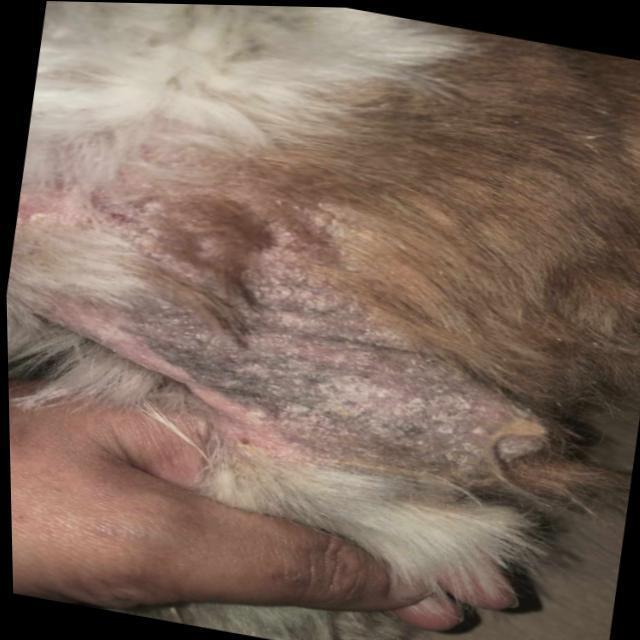
Canine demodicosis (Demodex mange) — caused by Demodex canis mites. Presents with alopecia, follicular papules, pustules, and comedones. Often localized on face and forelimbs.